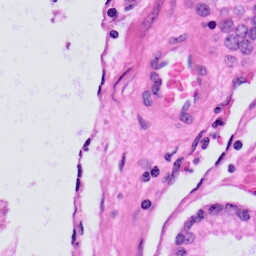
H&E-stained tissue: Prostate